Question: So far, I can only tell if a property is inherited or not, but I need to know the source of inheritance, (for ex, which CSS file caused the final value ?) is this possible ?
Is there a handy tool for this ?
Here is what I get in chrome Computed Style (show inheritance)
See the direction property, there is no info about its inheritance source

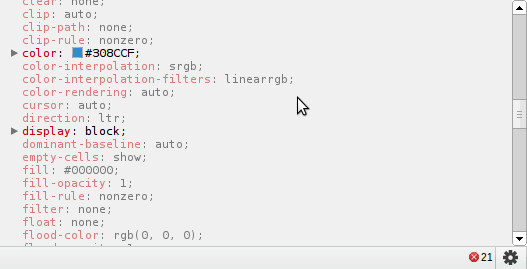
Answer: You can do this job very easily by using Firebug in Firefox or Chrome's Developer Tools.
## Chrome Developer Tools
Like image shows below.

For more information check <URL>
## In Firebug
Like image shows below.

For more information check <URL>
You can install <URL>
## Update 1:
You can find it by just clicking 'Show Inherited' check box on Chrome's 'computed style' panel likes below.

## Update 2:
In Firebug, you just click inherited element what I showed below image.Then It will guide you to the relevant Inherited element's location.
- Same can do by using chrome Tool.